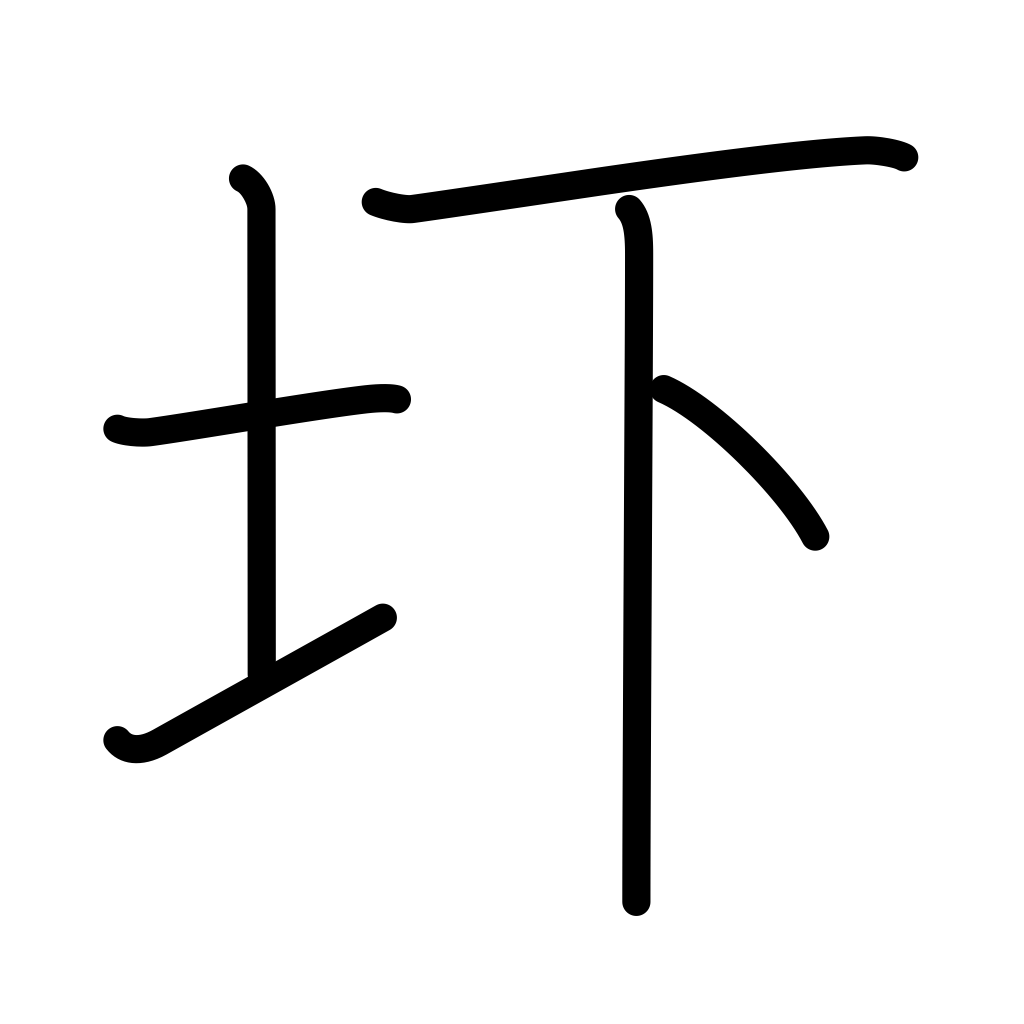
Meaning: low-lying land